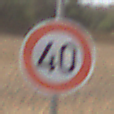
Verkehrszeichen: Geschwindigkeit40
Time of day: MorningAfternoon
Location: Outdoor (Nature)
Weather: PartlyCloudy
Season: NotSpecified
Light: Natural